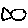
Label: fish